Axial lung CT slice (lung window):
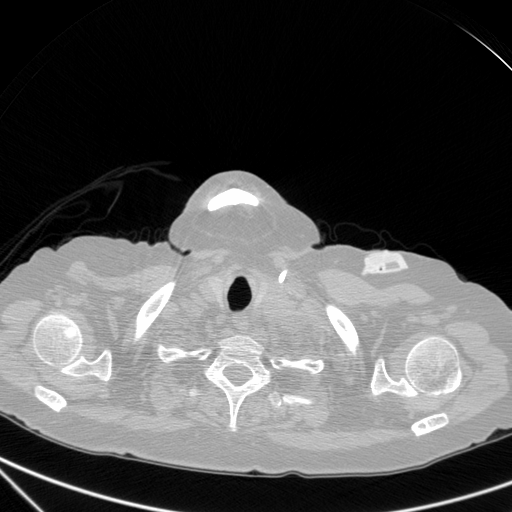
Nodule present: no